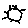
Label: sun